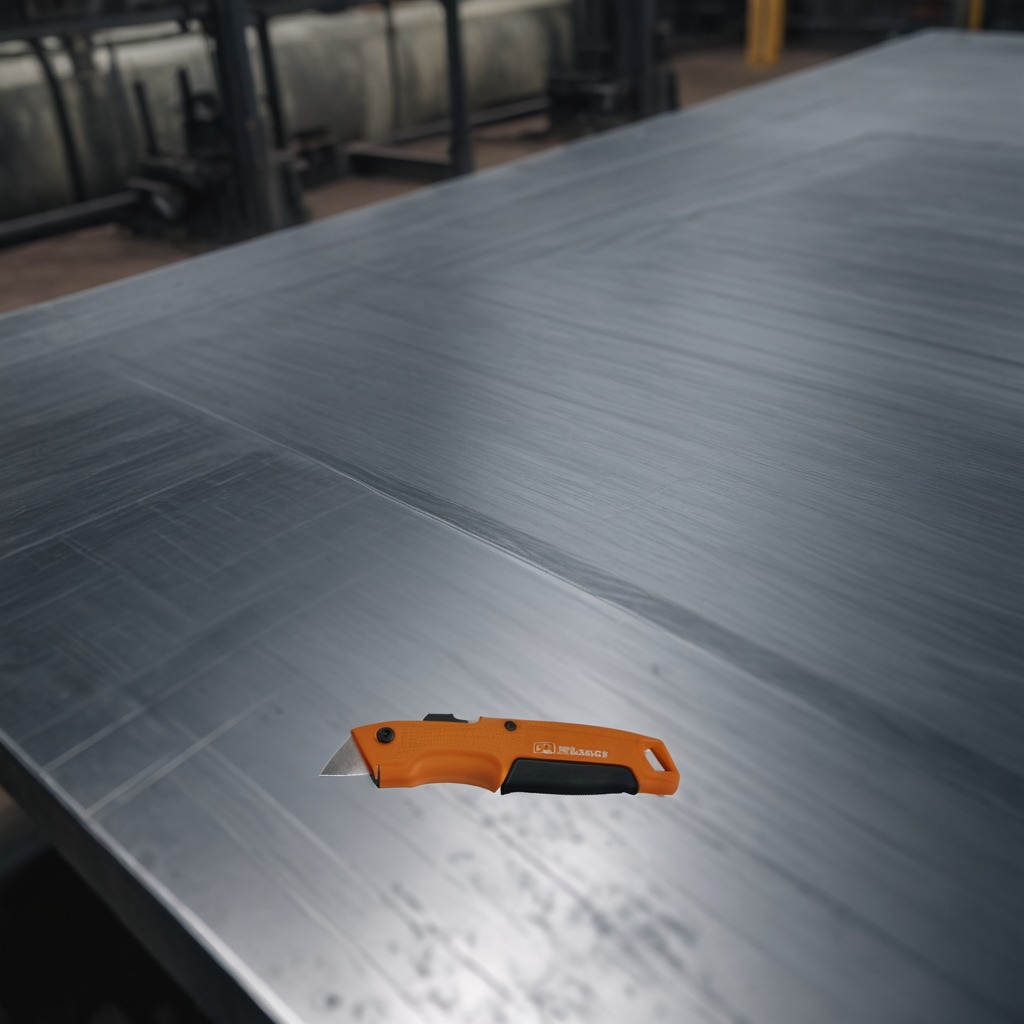
A utility knife lies on the cold steel table in a mining workshop.